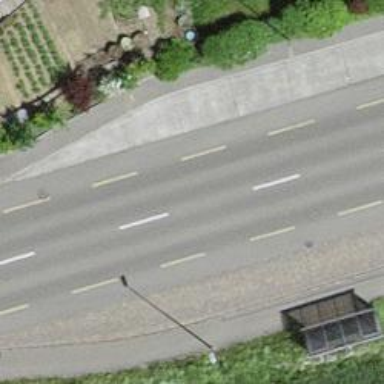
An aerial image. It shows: Secondary road with separate sidewalks on both sides and designated cycle lanes.